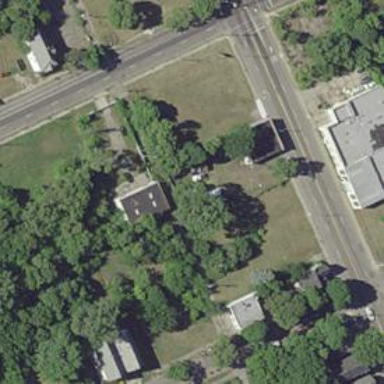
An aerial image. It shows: Alley classified as service road.